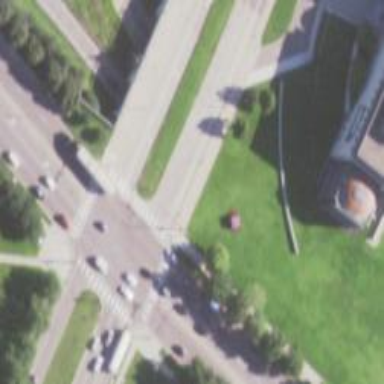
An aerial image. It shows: Zebra crossing on footway.